Interaction volume radius: 5 \u00c5
Interaction volume height: 15 \u00c5
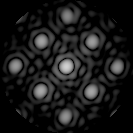
Disorder parameter: 0.1047